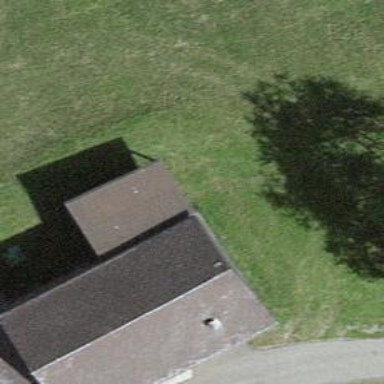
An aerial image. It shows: Farm auxiliary building with gabled roof.